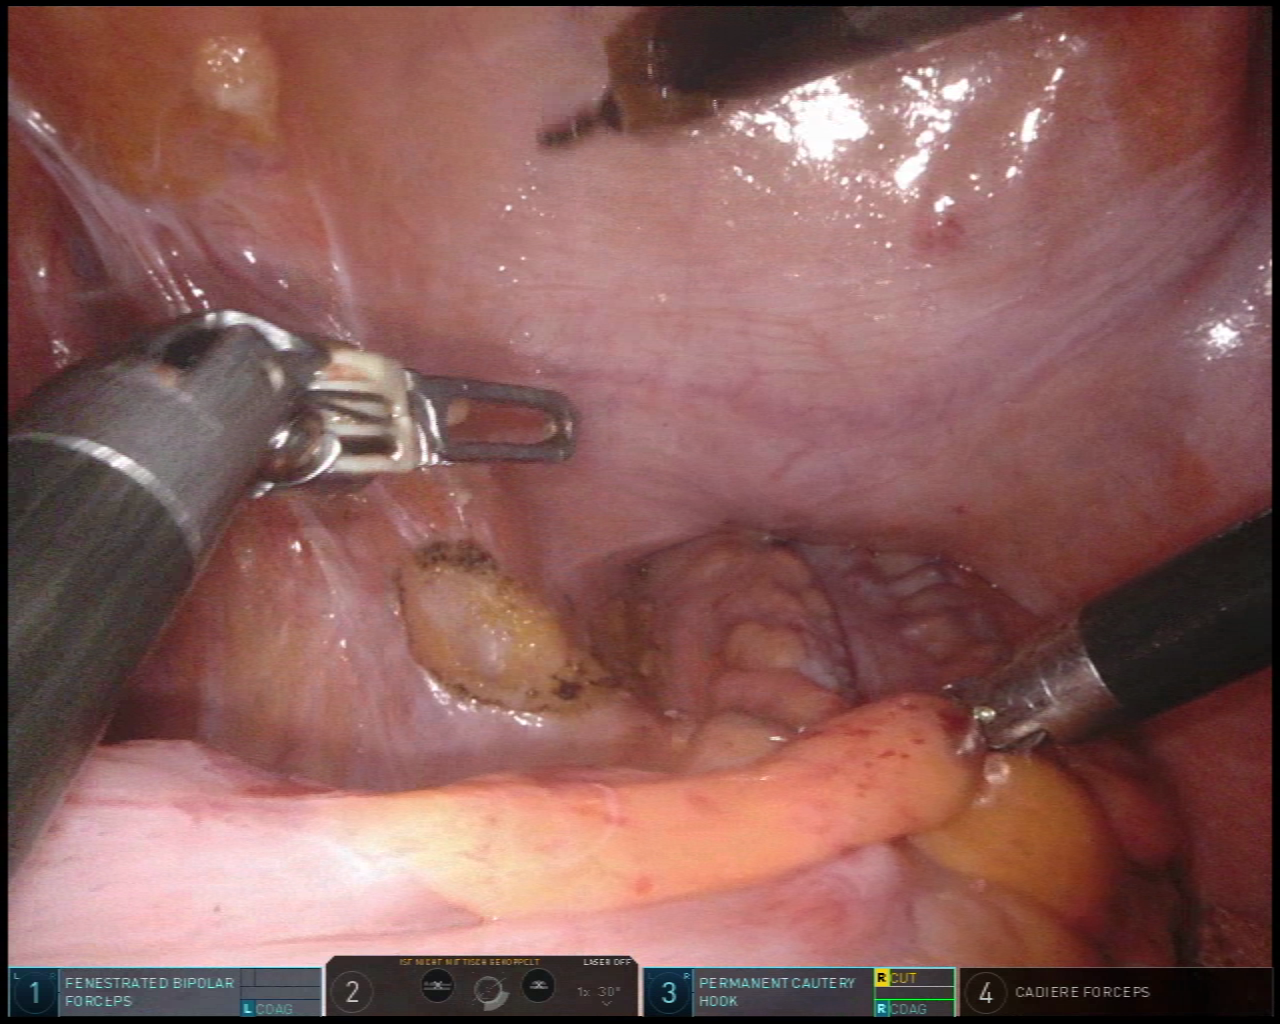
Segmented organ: abdominal_wall
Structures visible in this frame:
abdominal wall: yes
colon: yes
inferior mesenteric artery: no
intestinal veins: no
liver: no
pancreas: no
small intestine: no
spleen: no
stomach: no
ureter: no
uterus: no
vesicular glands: no